Question: I have two entities with relationships in coredata:
Entity "Kategorien" has the relation "To Many" to Entity "Details" that is called "kategorie"

In controllerA with "Kategorien" i pick "Kategorien" and reach it to the controller "DetailViewController" with "Details":
'''
override func prepareForSegue(segue: UIStoryboardSegue, sender: AnyObject?) {
if segue.identifier == "MainDetail" {
let indexPath:NSIndexPath = self.tableView.indexPathForSelectedRow()!
let controller = segue.destinationViewController as DetailViewController
let kat:Kategorien = self.fetchedResultsController.objectAtIndexPath(indexPath) as Kategorien
controller.kategorie = kat }
}
'''
In DetailViewController i receive it:
'''
class DetailViewController: UITableViewController, NSFetchedResultsControllerDelegate {
var kategoie:Kategorien!
'''
In kat is a property in DetailViewController.h
'''
@property (strong, nonatomic) Kategorien *kat;
'''
and in the fetchResulController i just said
'''
#pragma mark - Fetched results controllers delegates
- (NSFetchedResultsController *)fetchedResultsController {
...
fetchRequest.predicate = [NSPredicate predicateWithFormat:@"kategorie == %@", kat];
'''
and the records for the kategorie are shown.
With in the fetchResulController i tried it with
'''
fetchRequest.predicate = NSPredicate(format:"kategorie == %@", kategorie)
'''
and other ways (i.e. kategorie.description) but
Whar did i missunderstand? Where is my mistake? It drives me ...
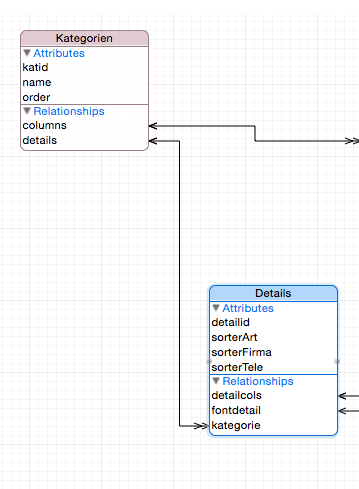
Answer: i got it! :-)
Took a solution from Ray Wenderlichs "Core Data by Tutorials" to manage the MOC:
'''
import CoreData
public class CoreDataStack {
let context:NSManagedObjectContext
let psc:NSPersistentStoreCoordinator
let model:NSManagedObjectModel
let store:NSPersistentStore?
...
'''
This class is called by AppDelegate.swift (no MOC...) and the ViewControllers. But this allways creates a new MOC! So "Kategorien" and "Details" have own MOCs.
So the fetchRequest
'''
fetchRequest.predicate = [NSPredicate predicateWithFormat:@"kategorie == %@", kategorie]
'''
in Details has another MOC as kategorien got from controllerA.
Now i killed the class CoreDataStack and ported all to AppDelegate.swift see <URL>